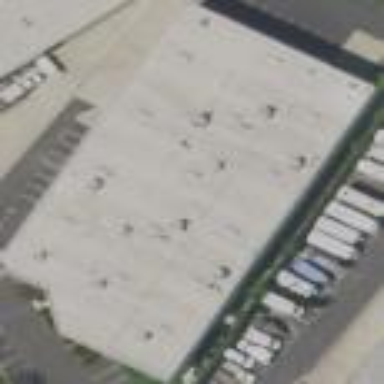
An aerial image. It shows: Commercial building.